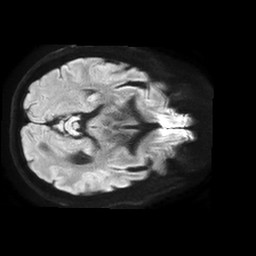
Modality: TRACE
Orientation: axial
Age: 62
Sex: male
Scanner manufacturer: philips
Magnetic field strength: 1.5 T
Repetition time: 4.6 s
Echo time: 0.08528 s